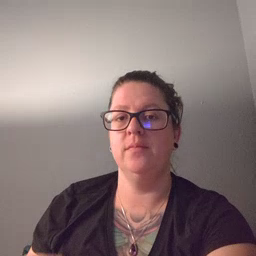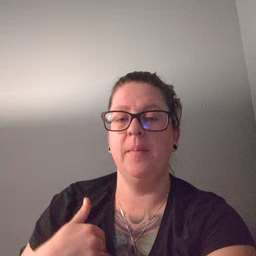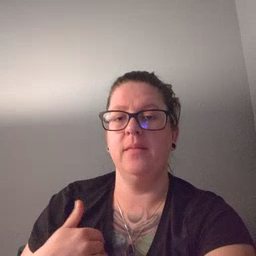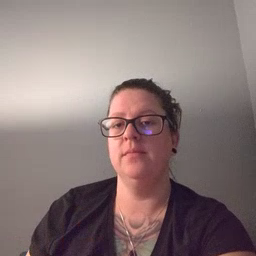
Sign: animal